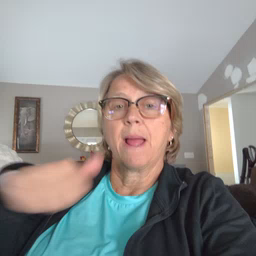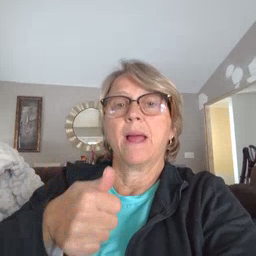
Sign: beside